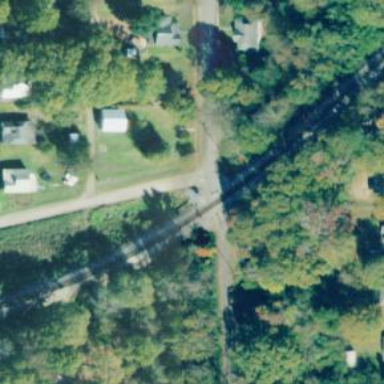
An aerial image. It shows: Railway signal.